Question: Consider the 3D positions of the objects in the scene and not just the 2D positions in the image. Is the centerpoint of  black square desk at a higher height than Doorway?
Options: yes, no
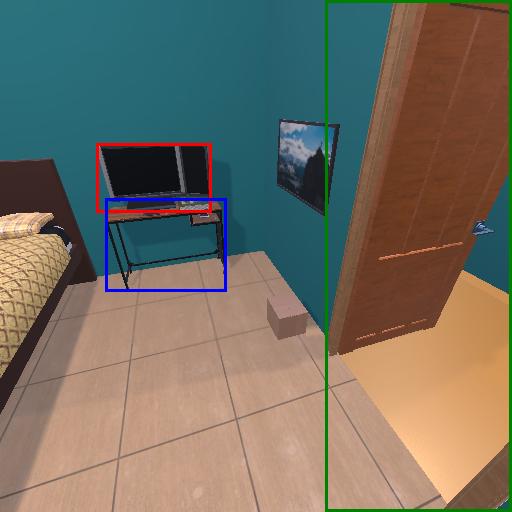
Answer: yes